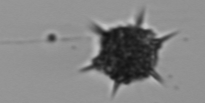
Label: Dictyocha